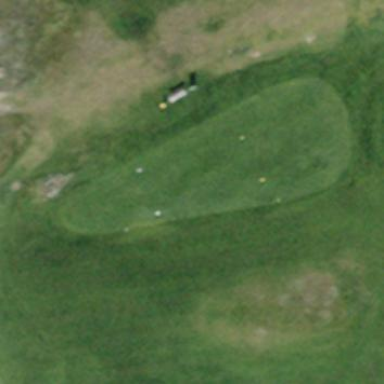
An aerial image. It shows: Golf tee.